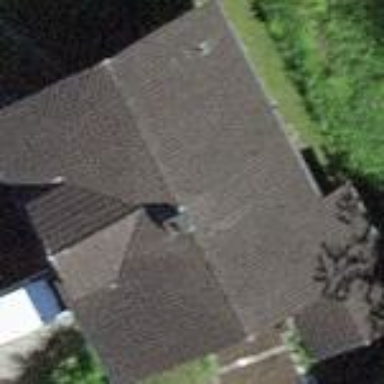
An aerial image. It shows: Simple and straightforward house.